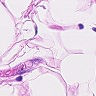
Metastatic tissue present: no